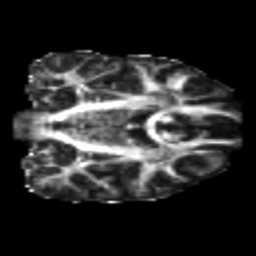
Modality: FA
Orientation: coronal
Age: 23
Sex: female
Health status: healthy
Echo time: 0.074 s